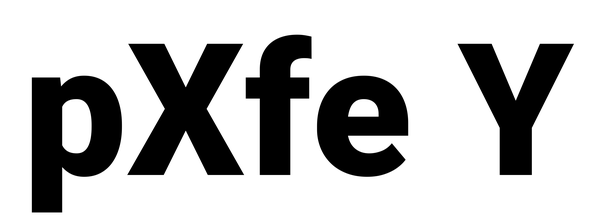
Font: Roboto_Black